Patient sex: F
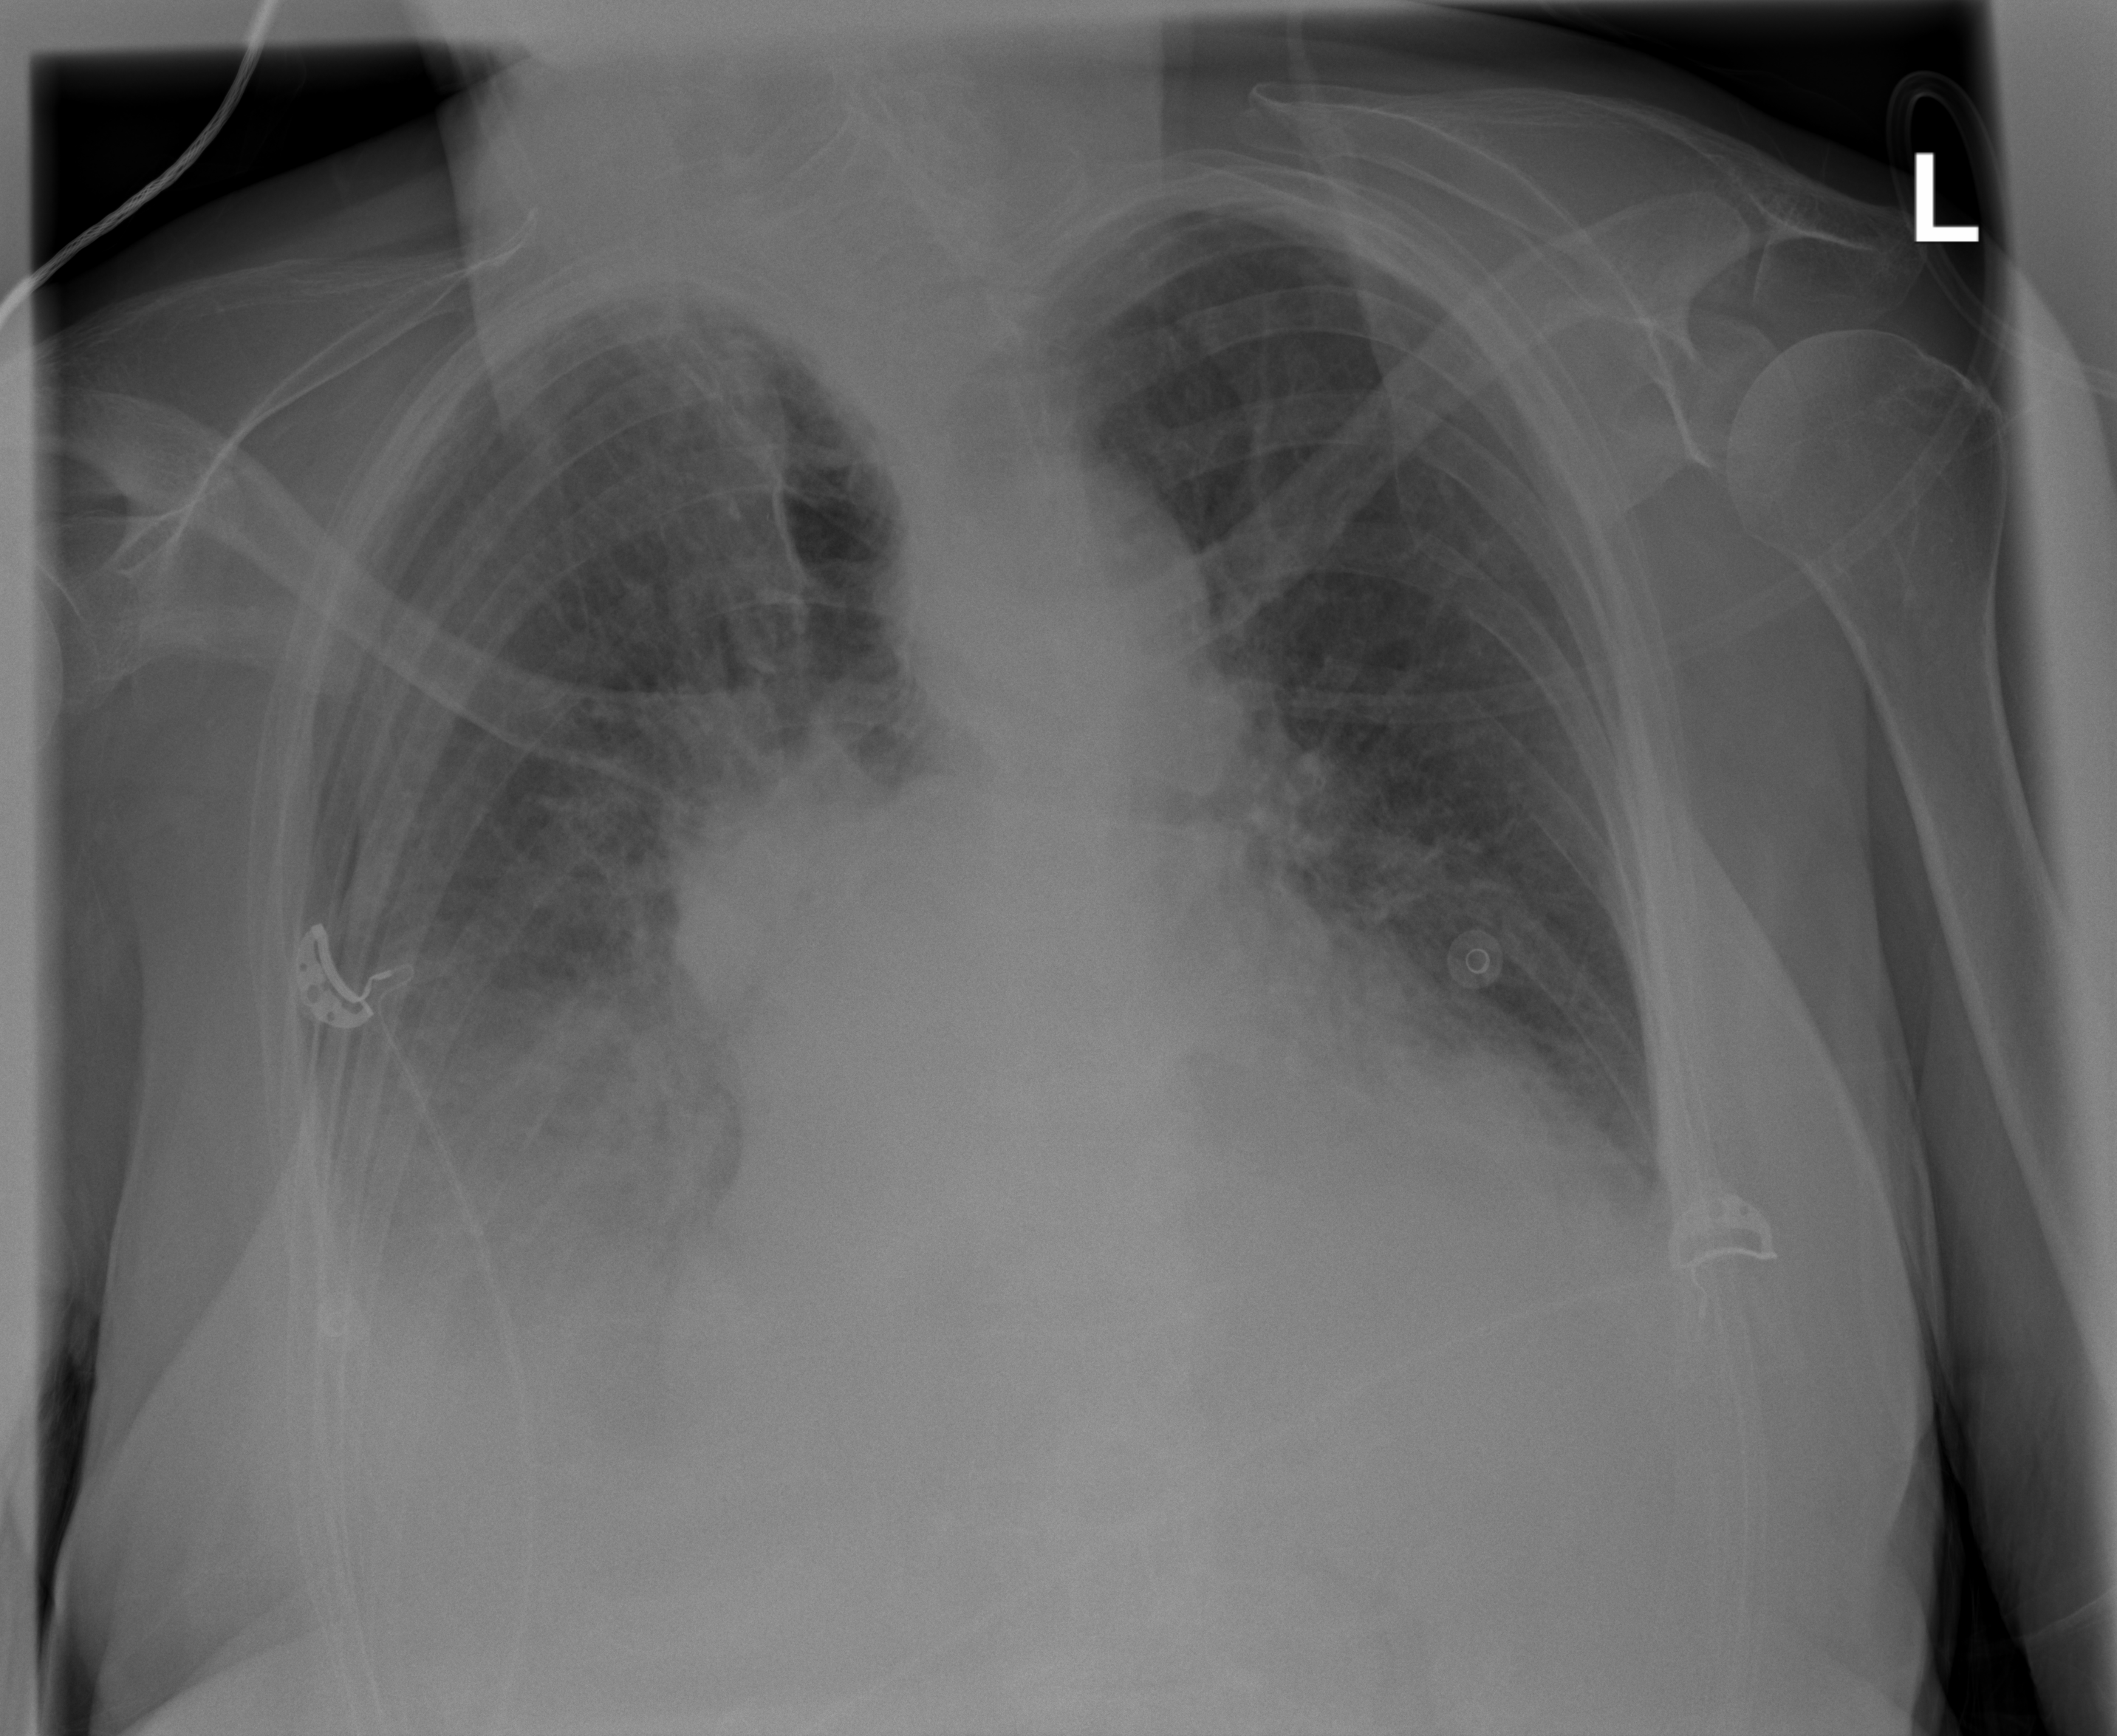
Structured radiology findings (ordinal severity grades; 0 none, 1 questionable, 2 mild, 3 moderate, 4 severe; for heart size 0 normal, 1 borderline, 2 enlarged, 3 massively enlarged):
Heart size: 3
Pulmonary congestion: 2
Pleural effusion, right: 2
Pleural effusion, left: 2
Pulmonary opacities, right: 0
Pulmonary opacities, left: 0
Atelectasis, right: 2
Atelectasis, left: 2